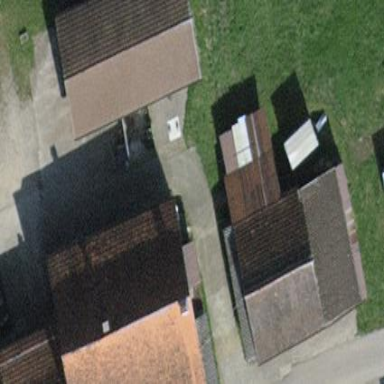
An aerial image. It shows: Building with tile roof.